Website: bh-photo
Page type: customer-info-address
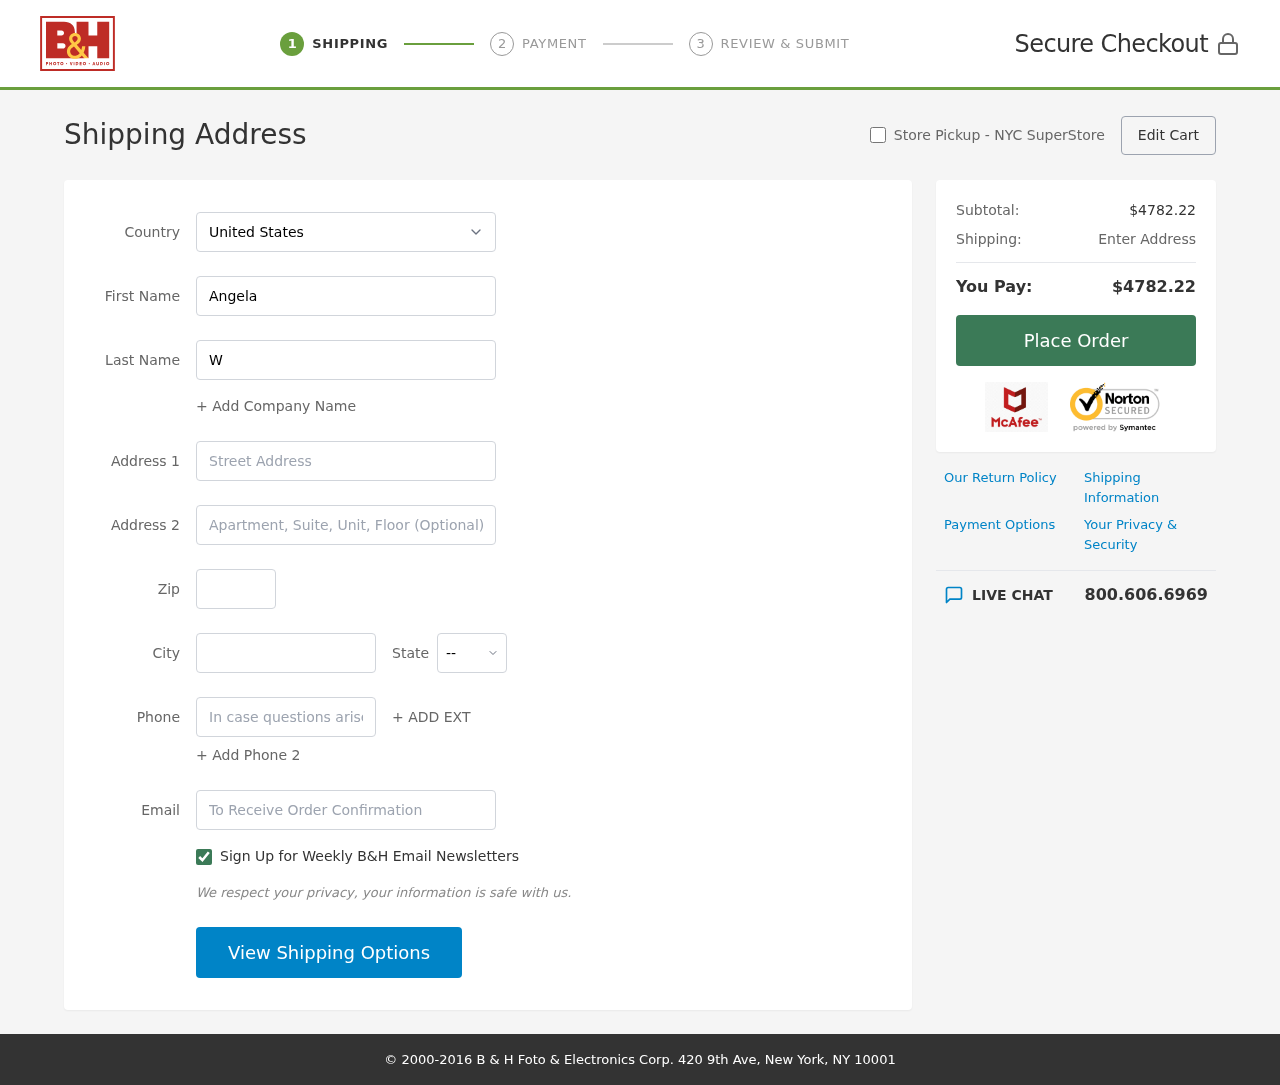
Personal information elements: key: PII_CITY
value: North Victoria
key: PII_COUNTRY
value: United States
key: PII_EMAIL
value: angela.webb@hotmail.com
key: PII_FIRSTNAME
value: Angela
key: PII_LASTNAME
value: Webb
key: PII_PHONE
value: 5909708497
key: PII_POSTCODE
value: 94380
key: PII_STATE_ABBR
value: VT
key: PII_STREET
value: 49205 House Harbor Apt. 629
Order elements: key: ORDER_SUBTOTAL
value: $4782.22
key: ORDER_TOTAL
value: $4782.22